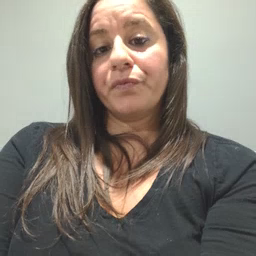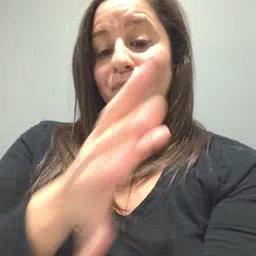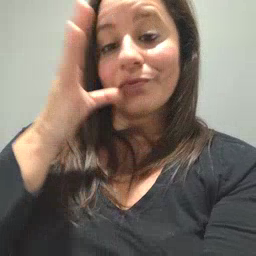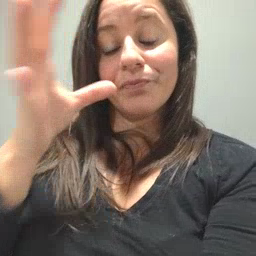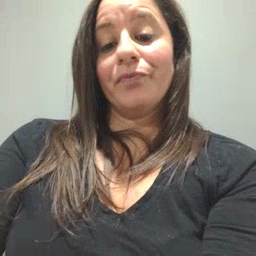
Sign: farm